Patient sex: F
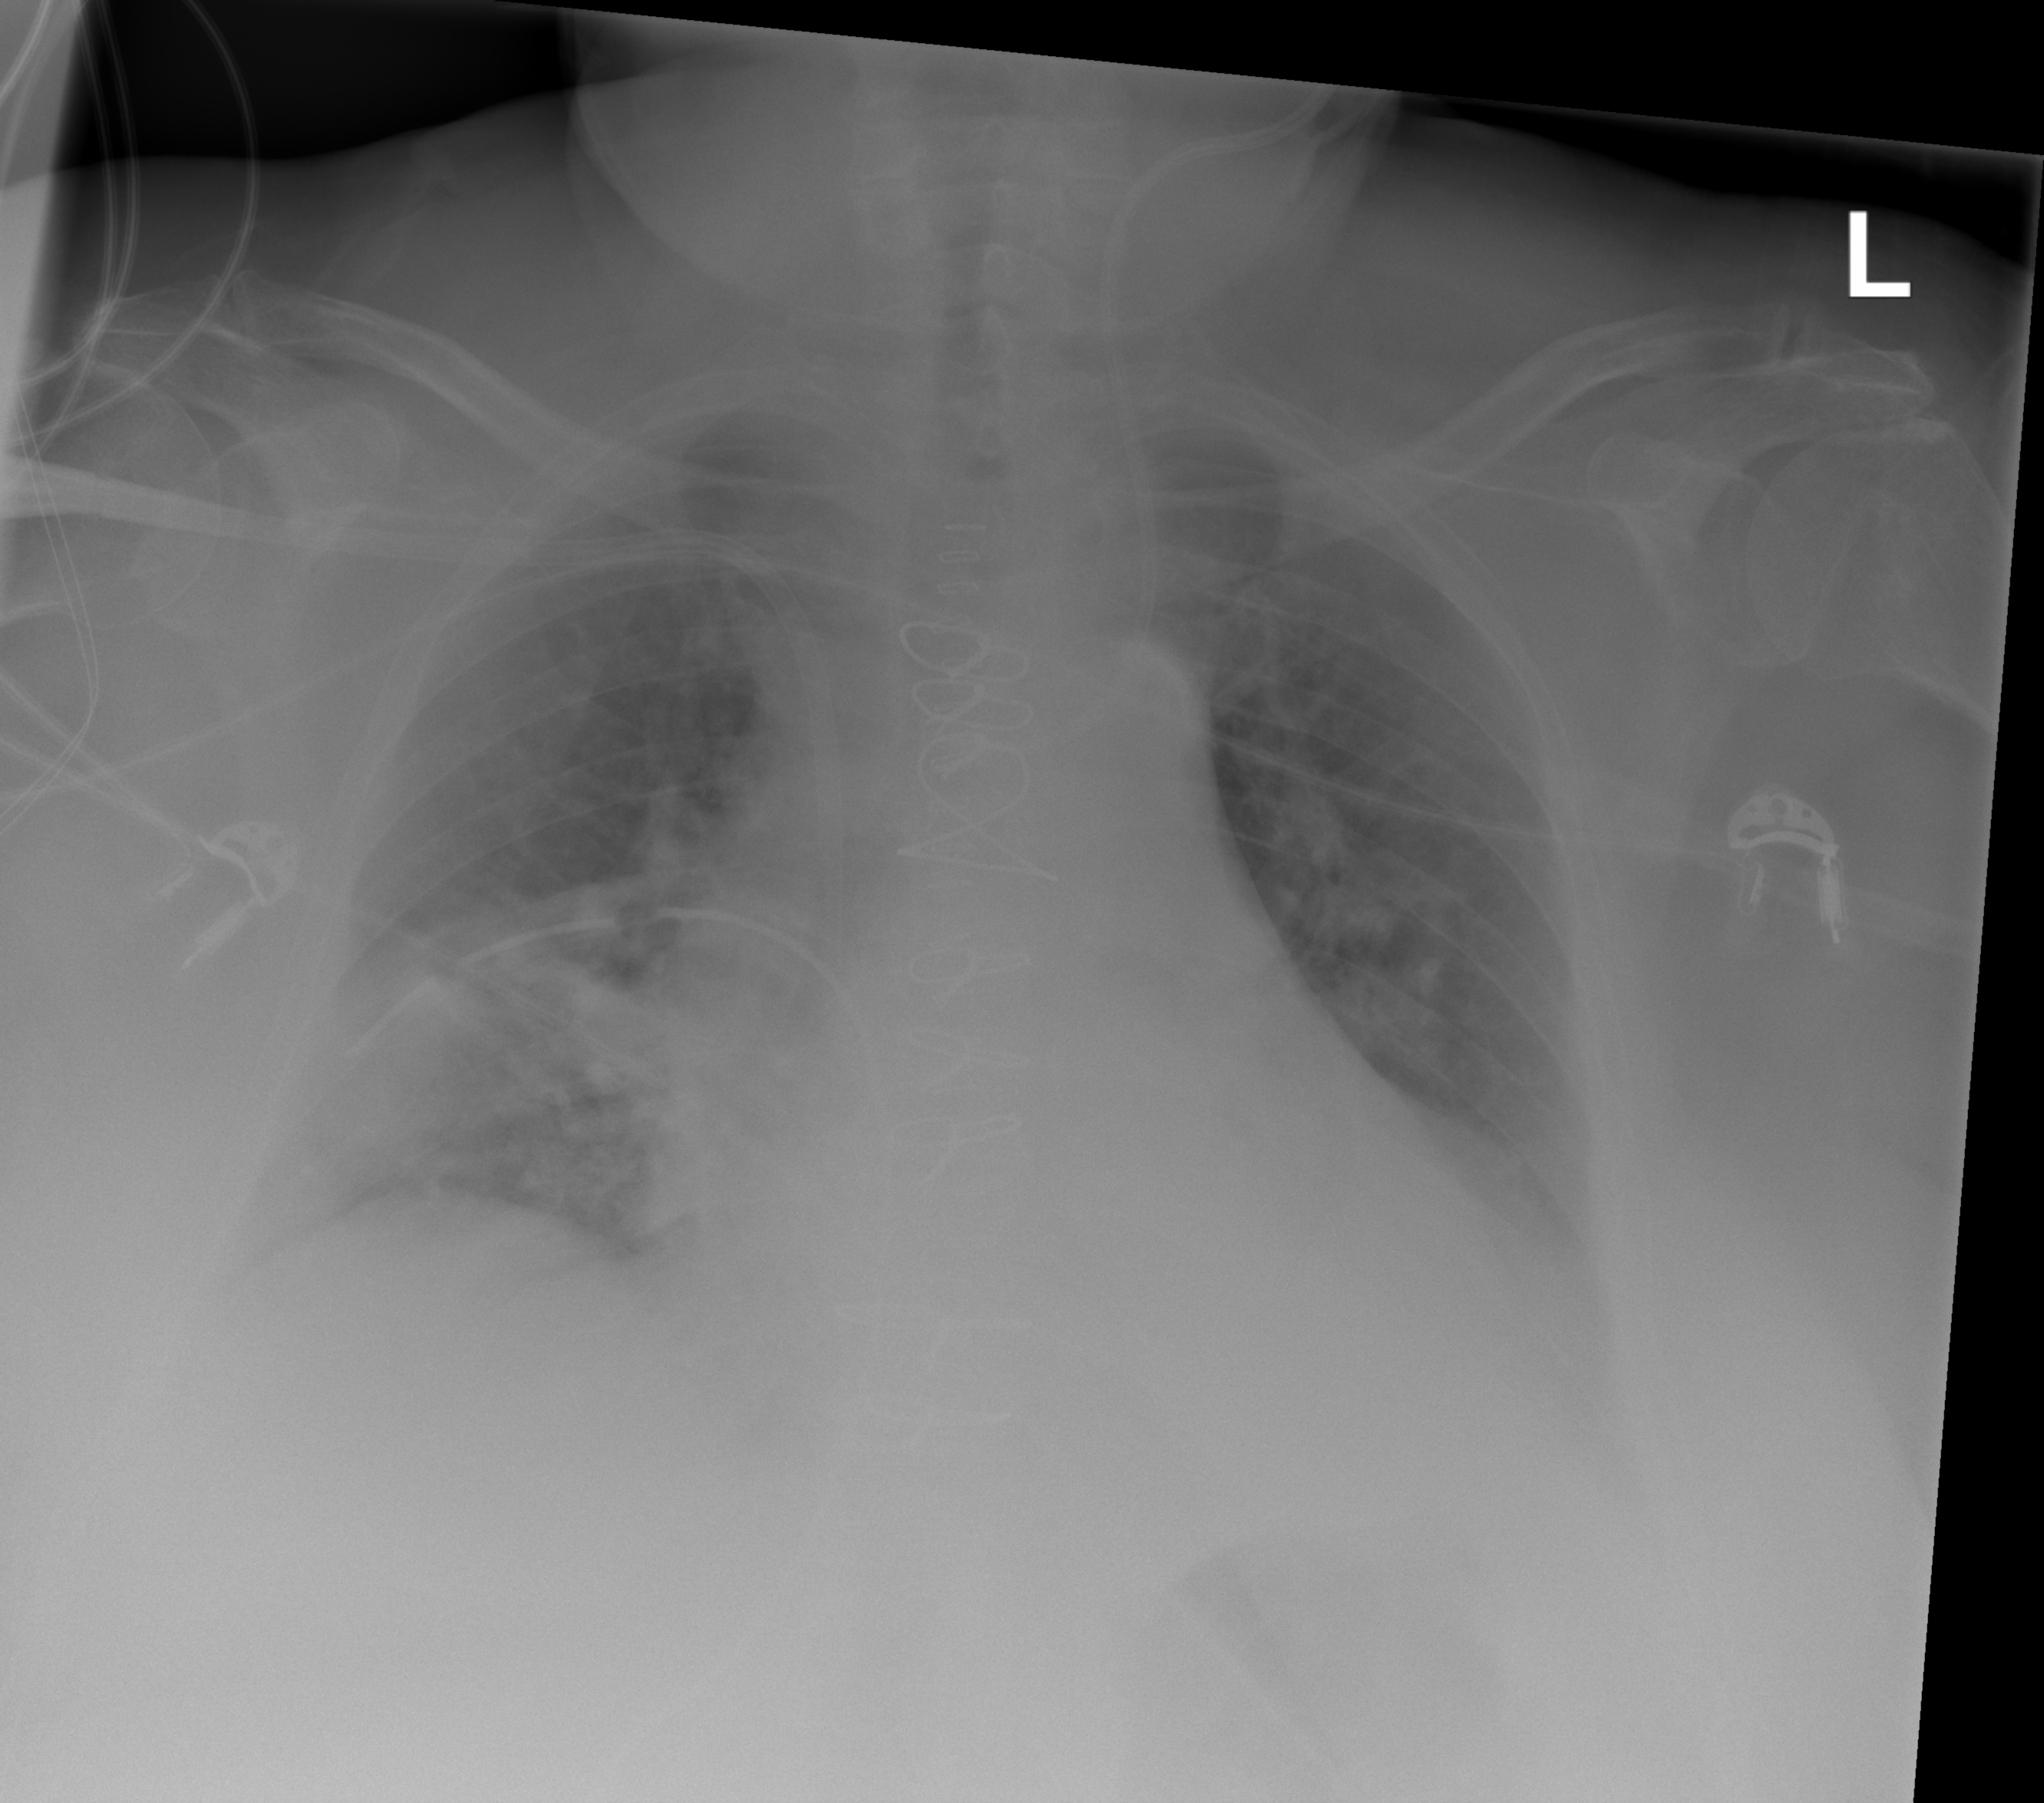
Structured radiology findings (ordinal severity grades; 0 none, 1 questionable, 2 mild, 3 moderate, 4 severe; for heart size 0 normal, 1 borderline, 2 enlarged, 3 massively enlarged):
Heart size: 2
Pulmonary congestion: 0
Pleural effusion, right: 0
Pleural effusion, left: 2
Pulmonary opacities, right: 2
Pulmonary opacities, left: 0
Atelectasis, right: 2
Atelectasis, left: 2